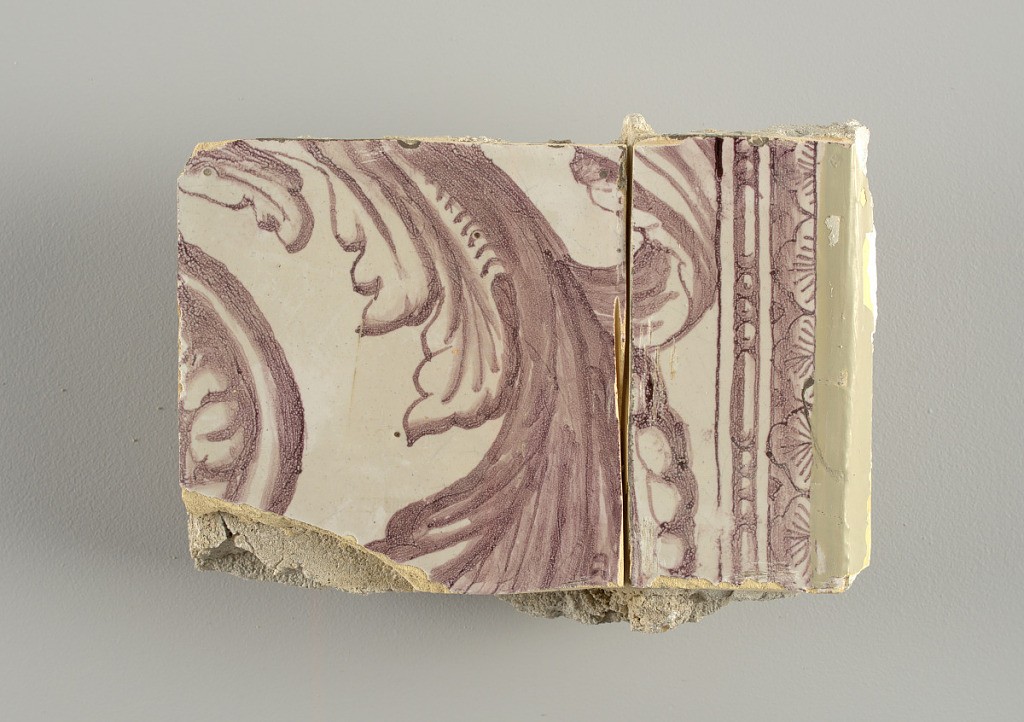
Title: Wall facing
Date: ca. 1725
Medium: Tin-glazed earthenware, underglaze
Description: Horizontal rectangle.  Thirty-seven tiles wide and twenty-one high with opening for door or window nineteen and one-half tiles high and twelve wide.  To left and right of opening, centered canopy above. Left, woman representing Hope, right, a sculputure urn.  Centered above opening, a mascaron.  Arabesque design of foliage.